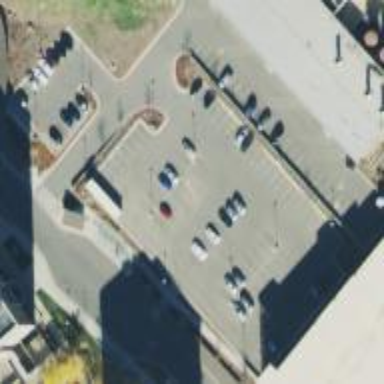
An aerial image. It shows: Parking area with asphalt surface.